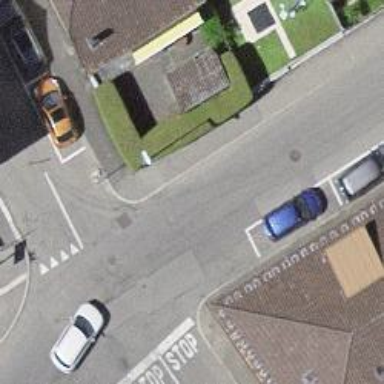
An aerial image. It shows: Unmarked road crossing.